Aerial crown-view tile of a tropical tree (Barro Colorado Island, Panama), acquired 20250616:
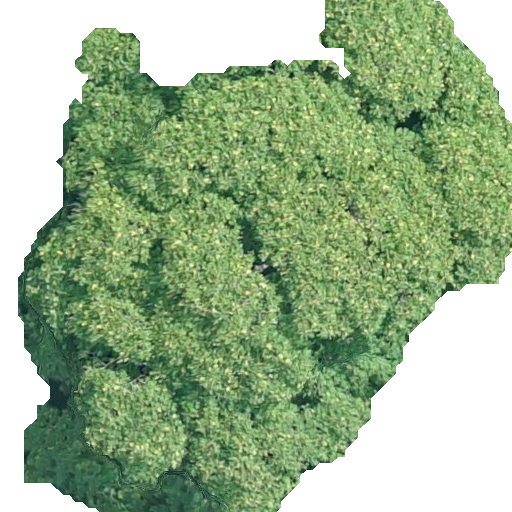
Species: Dipteryx oleifera
GBIF accepted scientific name: Dipteryx oleifera
Crown area: 272.793 m²